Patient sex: M
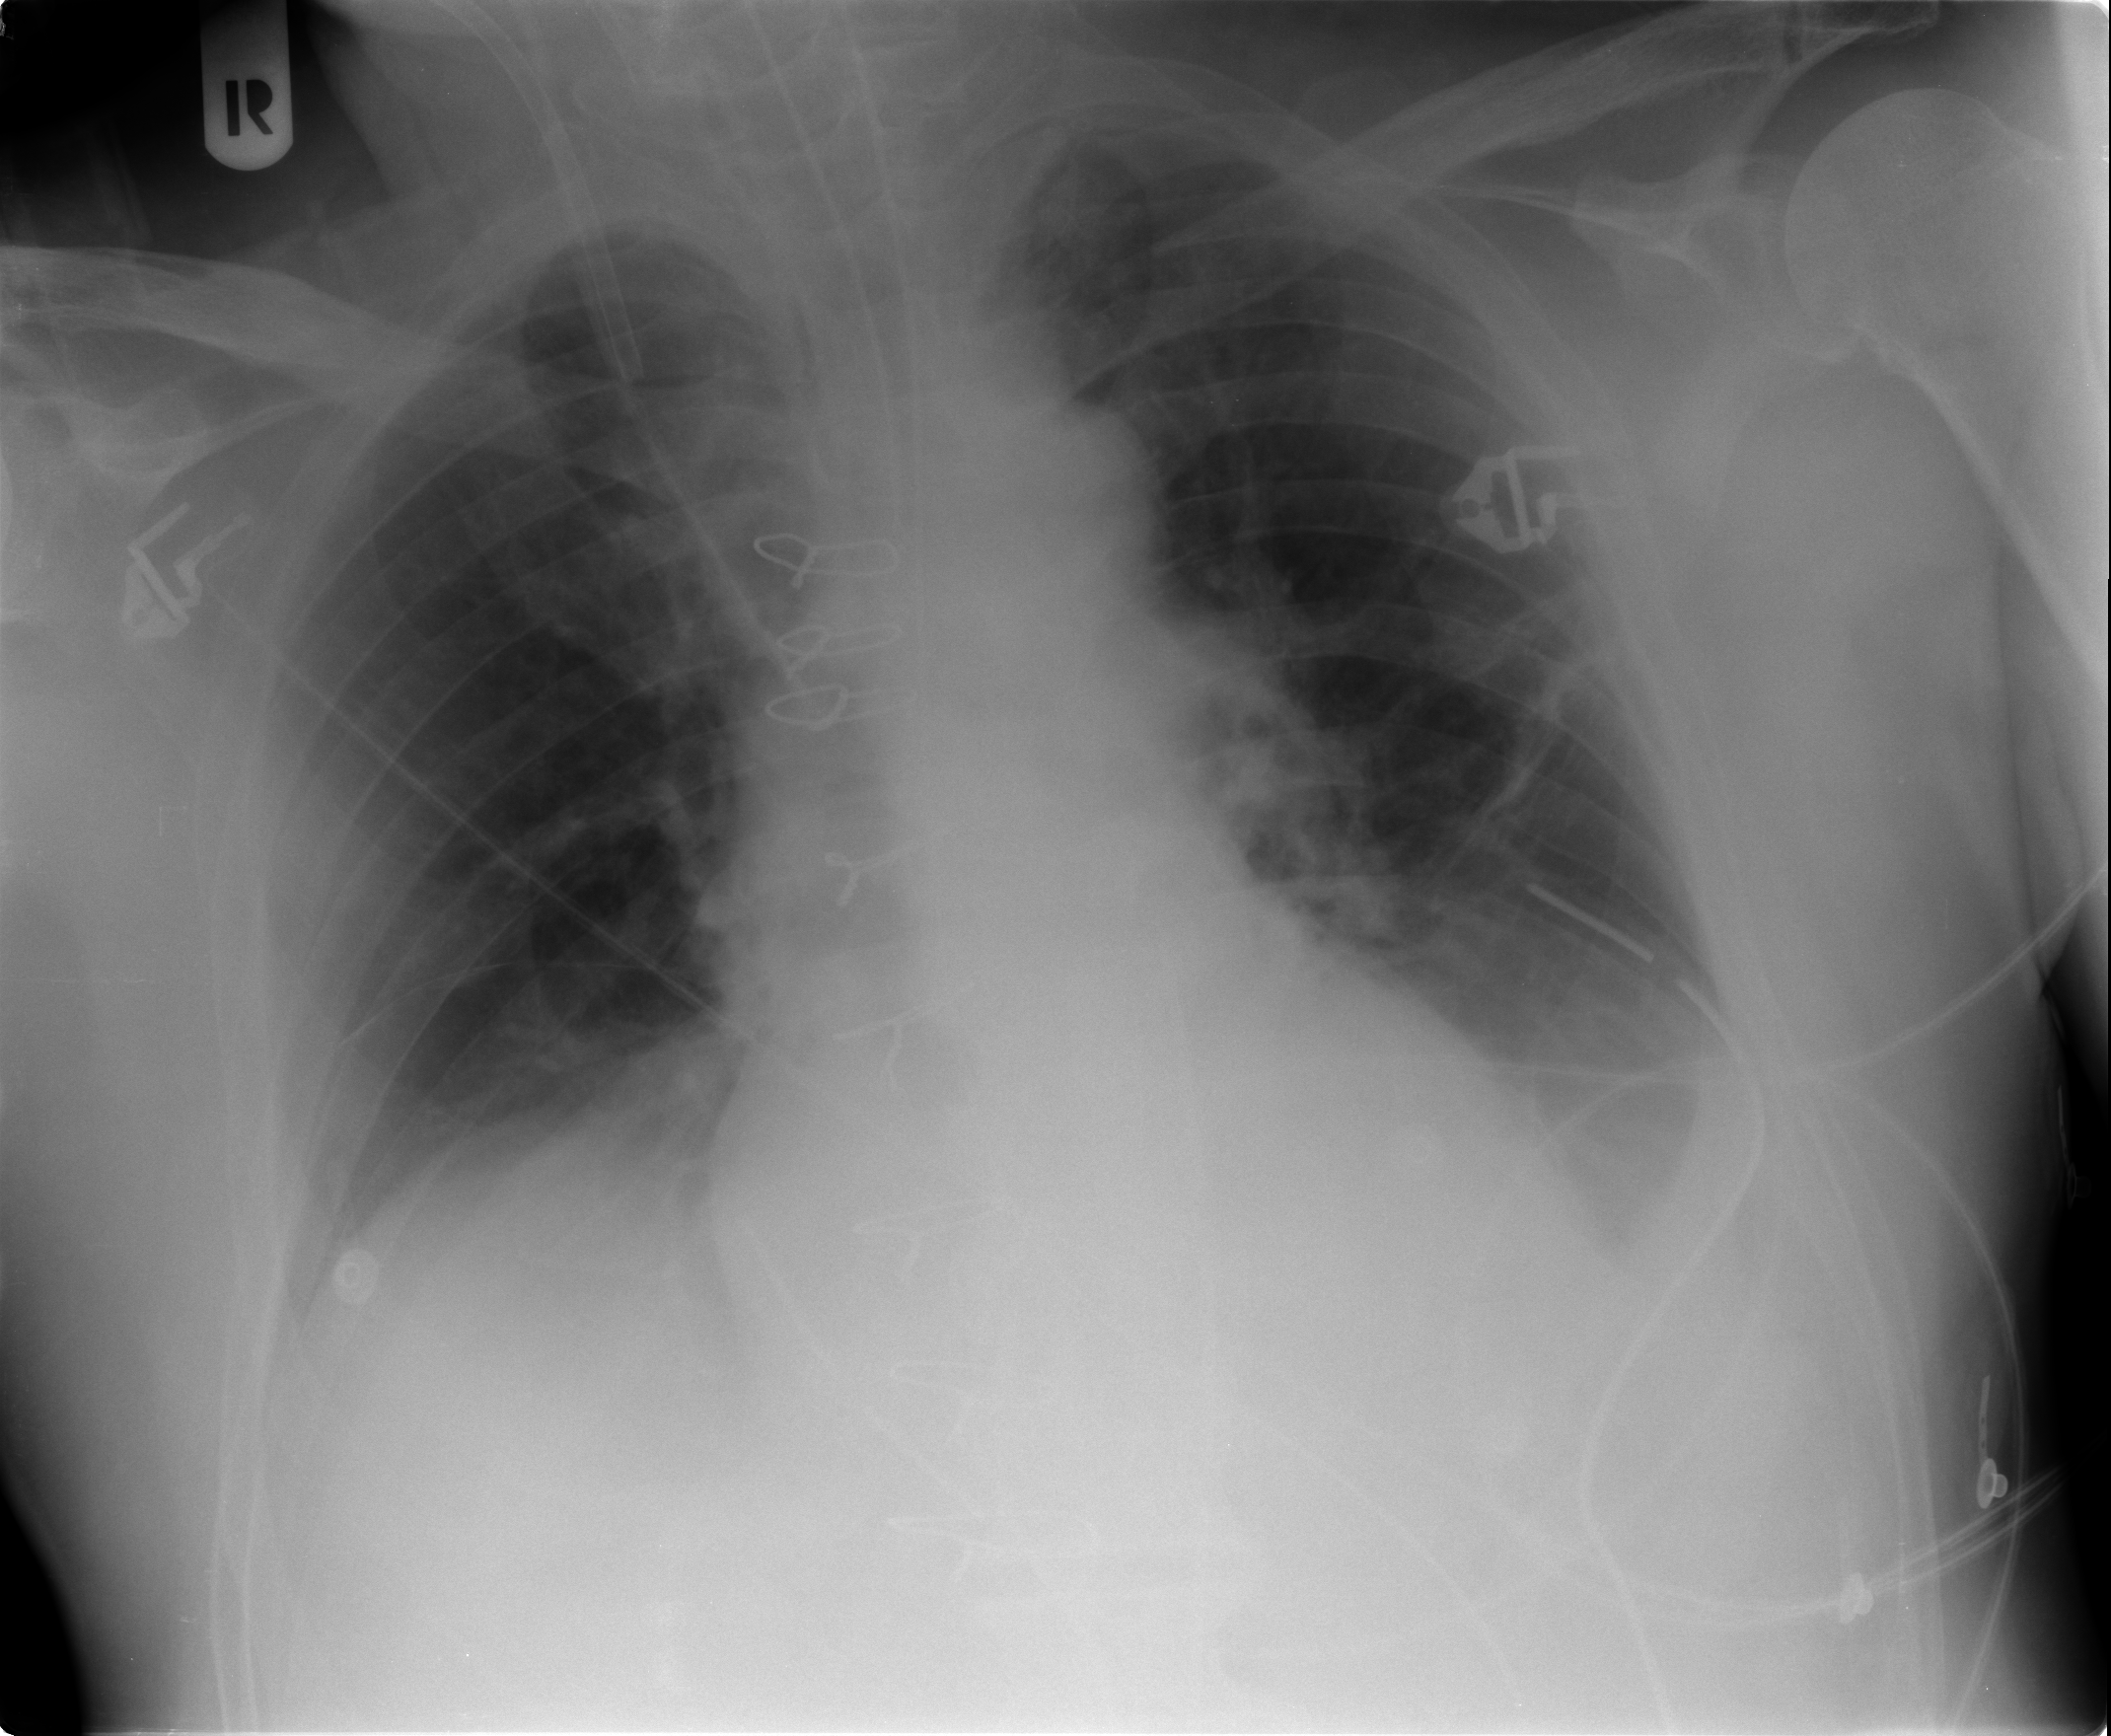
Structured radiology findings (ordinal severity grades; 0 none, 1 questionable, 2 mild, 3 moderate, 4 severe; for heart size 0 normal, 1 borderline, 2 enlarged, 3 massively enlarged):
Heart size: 1
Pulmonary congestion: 0
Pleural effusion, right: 0
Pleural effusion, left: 2
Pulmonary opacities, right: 1
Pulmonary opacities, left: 1
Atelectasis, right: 2
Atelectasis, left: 2